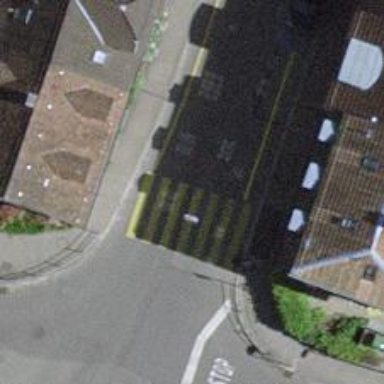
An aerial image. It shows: Uncontrolled zebra crossing on the road.